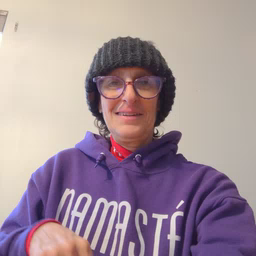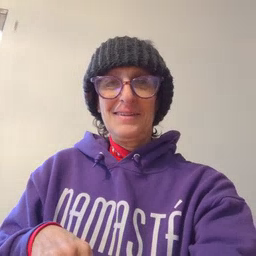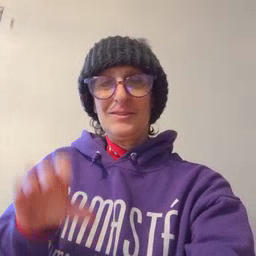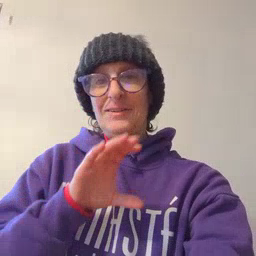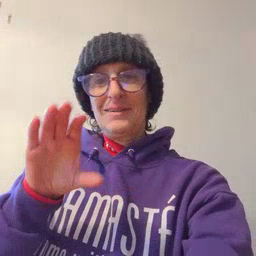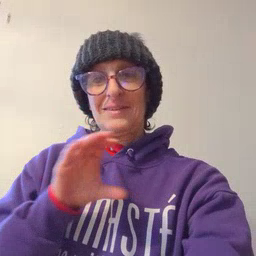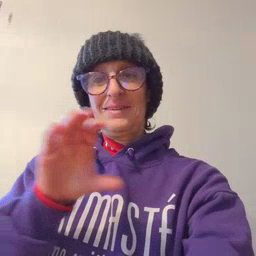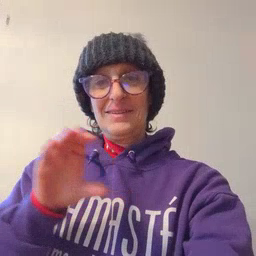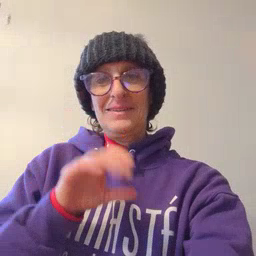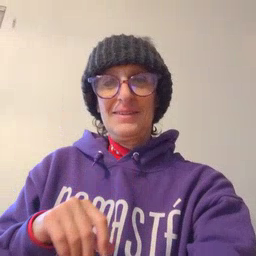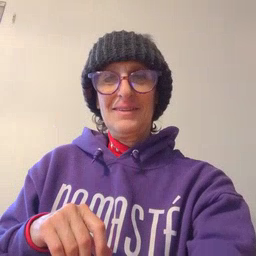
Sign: chocolate